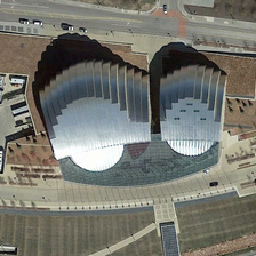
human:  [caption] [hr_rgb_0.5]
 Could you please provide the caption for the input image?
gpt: The big building is close to the highway and there are several cars nearby.

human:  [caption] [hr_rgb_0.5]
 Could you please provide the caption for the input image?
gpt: A large building is near a street and there are several cars nearby.

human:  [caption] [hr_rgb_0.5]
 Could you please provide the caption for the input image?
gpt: The big building is close to the road and there are several cars nearby.

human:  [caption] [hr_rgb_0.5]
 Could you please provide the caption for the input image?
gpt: A large building is near the street and there are many cars nearby.

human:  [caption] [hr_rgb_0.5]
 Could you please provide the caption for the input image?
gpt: A large building is near a road and there are several cars nearby.